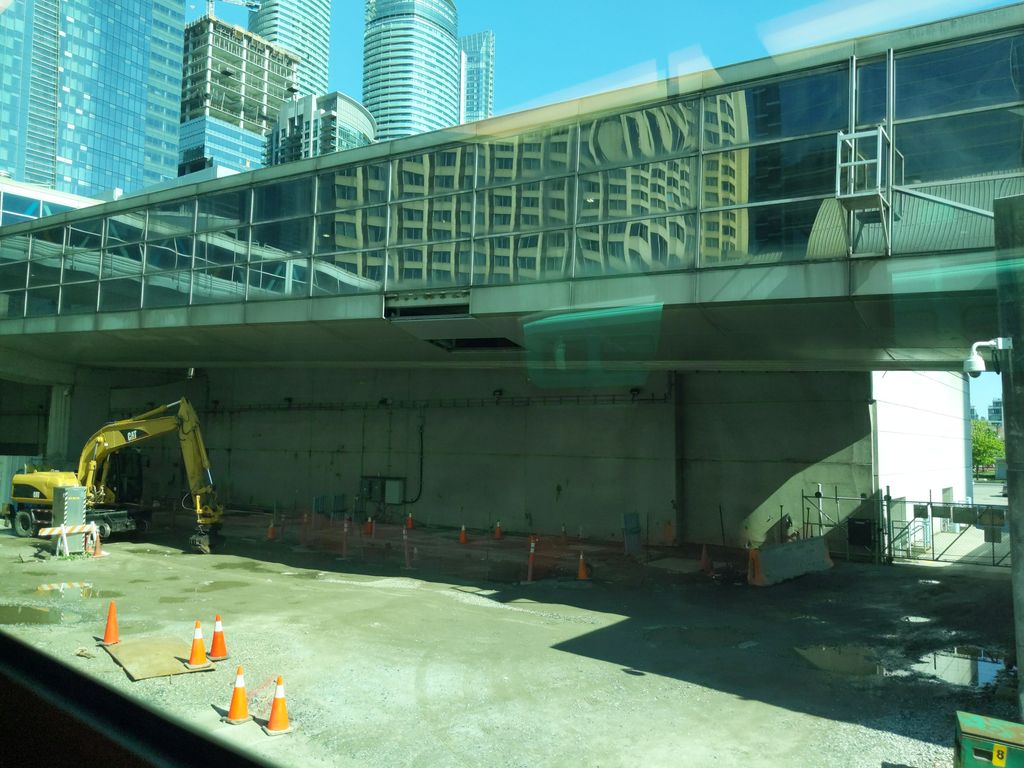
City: toronto